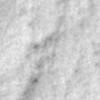
Label: no_change